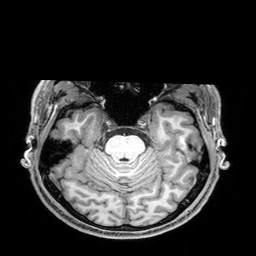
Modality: T1w
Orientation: coronal
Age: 30
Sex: male